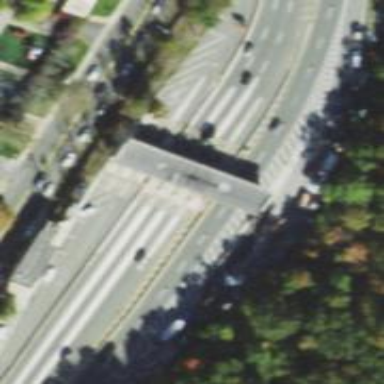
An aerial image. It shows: Building passage tunnel on urban freeway or expressway with motorway link.